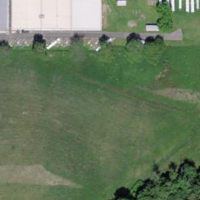
EUNIS habitat code: 52
Species observed at this site:
Filipendula ulmaria